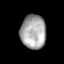
Tissue: skin
Cell type: Epithelial cells
Senescence score: 0.9253
Nuclear area (px): 842
Mean DAPI intensity: 167.91